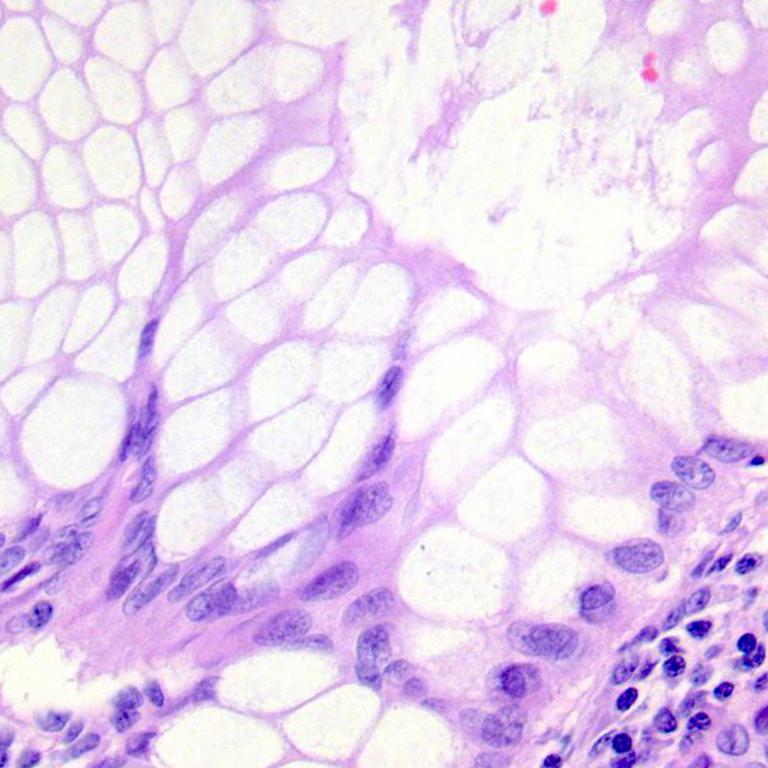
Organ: colon
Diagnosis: benign